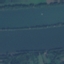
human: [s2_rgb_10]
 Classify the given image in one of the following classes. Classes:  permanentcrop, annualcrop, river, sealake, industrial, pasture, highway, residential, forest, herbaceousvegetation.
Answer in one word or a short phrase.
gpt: River